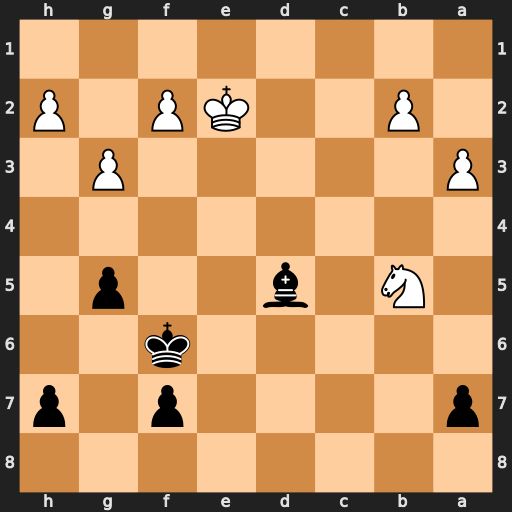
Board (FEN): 8/p4p1p/5k2/1N1b2p1/8/P5P1/1P2KP1P/8
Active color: b
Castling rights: -
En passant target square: -
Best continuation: Bc4+ Ke3 Bxb5